Question: I've designed a and there is a detail I'd like to add. As a divider between two tables/content blocks, I'd like to add an arrow that points towards the coming table. I've added a border-top with color to the table and at the center I'd like the arrow(image) to break the border, but I can only get the image to align to the top not overlap it, which is what I ideally would like to do.
The tables have different background color which span the whole viewport, the divider should do the same. The layout is also responsive.
Here is the code I've used. Is what I'm asking even possible in a newsletter in terms of restrictions and compatibility?
Here is my result:
<URL>
This is what I'm trying to do:

'''
<table border="0" cellpadding="0" cellspacing="0" width="600" id="divider">
<tr>
<td align="center" valign="top">
<img src="http://img.jpg" alt="arrow" width="49" height="24" />
</td>
</tr>
</table>
#divider{border-top:3px solid; border-color:#63A700; width:100%; background-color:inherit;}
'''
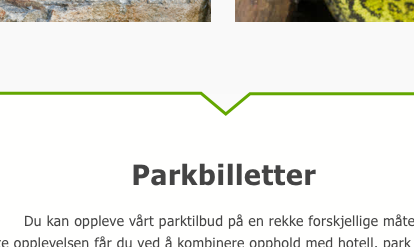
Answer: You could try using 'position: relative' on your 'img' as shown below.
You may need to make minor adjustments to your image to clean up the left/right edges for a more seamless overlay. A '.png' file might work better since the '.jpg''s color does not quite look right (compression?). However, the idea will work.
You may need to add a white top border to the image. Be aware that this type of pixel precision positioning may be sensitive to cross-browser effects.
'''
#divider {
border-top: 3px solid;
border-color: #63A700;
width: 100%;
background-color: inherit;
}
#divider td {
text-align: center;
}
#divider td img {
display: inline-block;
position: relative;
top: -4px;
border-top: 1px solid white;
}
'''
'''
<table border="0" cellpadding="0" cellspacing="0" width="600" id="divider">
<tr>
<td>
<img src="http://dyreparken-nyhetsbrev.s3.amazonaws.com/ikon/arrow.jpg" alt="arrow" width="49" height="24" />
</td>
</tr>
</table>
'''